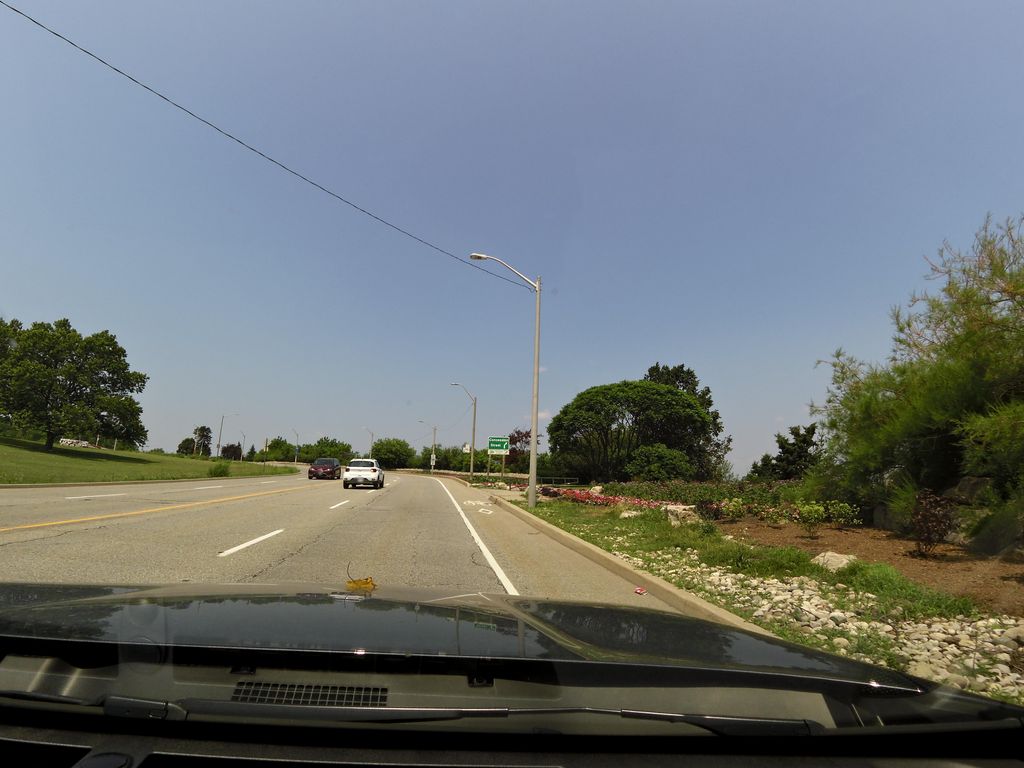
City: hamilton